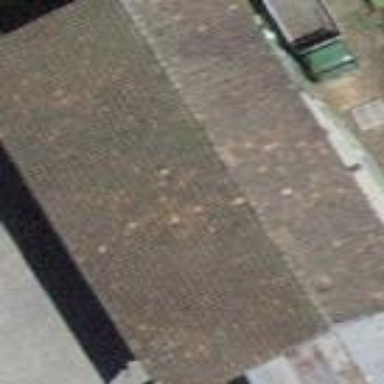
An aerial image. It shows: View of roof of building.